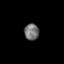
Tissue: prostate
Cell type: T cells
Senescence score: 0.793
Nuclear area (px): 235
Mean DAPI intensity: 114.94